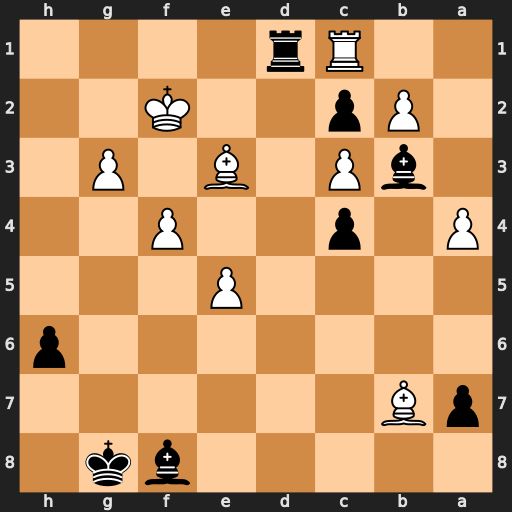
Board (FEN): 5bk1/pB6/7p/4P3/P1p2P2/1bP1B1P1/1Pp2K2/2Rr4
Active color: b
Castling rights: -
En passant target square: -
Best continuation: Bc5 Bxc5 Rxc1